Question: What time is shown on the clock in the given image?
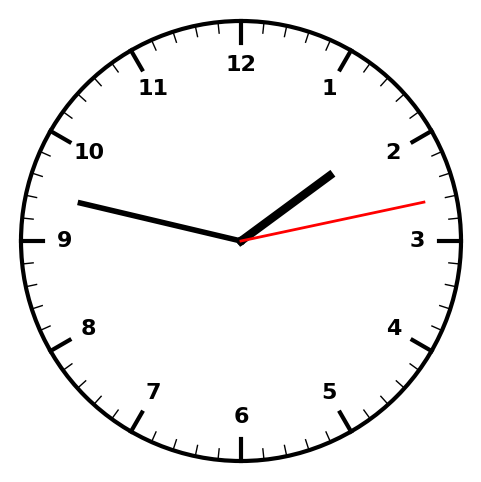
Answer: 01:47:13